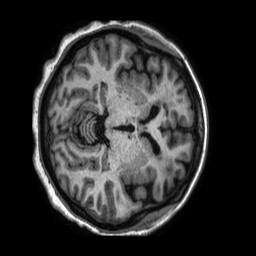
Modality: T1w
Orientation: axial
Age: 32
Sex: female
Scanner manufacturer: philips
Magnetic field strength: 1.5 T
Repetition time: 0.008485 s
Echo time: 0.003913 s